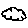
Label: cloud